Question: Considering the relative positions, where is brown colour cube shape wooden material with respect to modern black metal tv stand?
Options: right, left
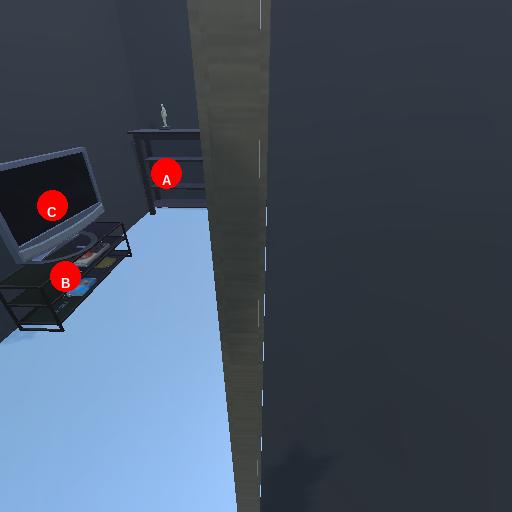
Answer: right